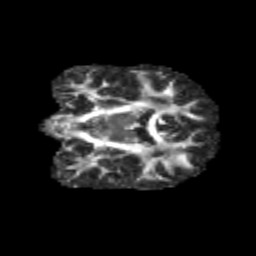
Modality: FA
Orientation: coronal
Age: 12
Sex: female
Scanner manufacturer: siemens
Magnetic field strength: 3 T
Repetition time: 3.8 s
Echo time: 0.07 s